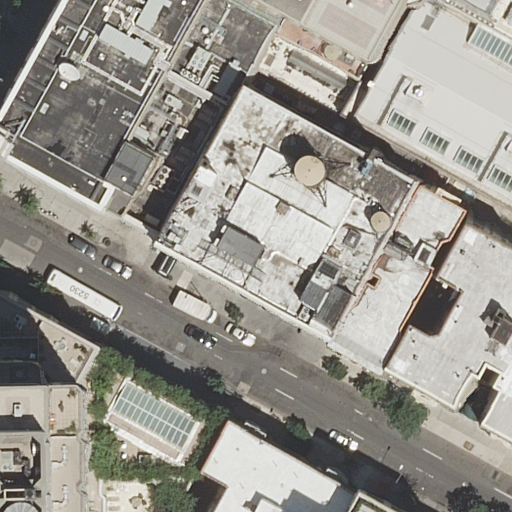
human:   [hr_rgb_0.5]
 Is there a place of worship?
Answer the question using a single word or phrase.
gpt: yes

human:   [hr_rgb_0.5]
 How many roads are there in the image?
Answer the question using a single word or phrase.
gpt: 2

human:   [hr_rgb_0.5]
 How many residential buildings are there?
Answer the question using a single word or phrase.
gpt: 9

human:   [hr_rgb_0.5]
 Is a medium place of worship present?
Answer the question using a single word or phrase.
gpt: no

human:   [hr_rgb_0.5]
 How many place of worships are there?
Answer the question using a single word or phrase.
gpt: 1

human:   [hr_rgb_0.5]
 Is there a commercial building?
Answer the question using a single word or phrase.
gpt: no

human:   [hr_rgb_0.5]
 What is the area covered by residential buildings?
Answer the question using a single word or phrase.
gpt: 6908m2

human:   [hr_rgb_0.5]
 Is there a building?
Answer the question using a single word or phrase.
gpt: yes

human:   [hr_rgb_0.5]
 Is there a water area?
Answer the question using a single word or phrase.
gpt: no

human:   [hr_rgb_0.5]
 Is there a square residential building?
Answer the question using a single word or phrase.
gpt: no

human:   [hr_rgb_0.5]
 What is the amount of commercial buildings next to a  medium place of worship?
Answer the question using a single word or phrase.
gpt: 0

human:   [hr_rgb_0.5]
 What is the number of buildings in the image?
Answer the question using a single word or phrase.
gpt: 9

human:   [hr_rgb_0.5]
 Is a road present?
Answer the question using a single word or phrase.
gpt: yes

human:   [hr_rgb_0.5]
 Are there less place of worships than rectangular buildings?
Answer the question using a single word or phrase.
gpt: yes

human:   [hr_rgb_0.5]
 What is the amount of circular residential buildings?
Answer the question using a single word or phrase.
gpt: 0

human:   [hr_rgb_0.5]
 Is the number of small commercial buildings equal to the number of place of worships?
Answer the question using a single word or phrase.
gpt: no

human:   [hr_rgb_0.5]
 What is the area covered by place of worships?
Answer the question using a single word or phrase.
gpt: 1753m2

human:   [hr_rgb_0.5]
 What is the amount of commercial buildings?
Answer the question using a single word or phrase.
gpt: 0

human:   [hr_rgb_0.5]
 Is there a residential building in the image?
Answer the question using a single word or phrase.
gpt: yes

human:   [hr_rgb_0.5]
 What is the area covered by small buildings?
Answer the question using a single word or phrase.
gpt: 13m2

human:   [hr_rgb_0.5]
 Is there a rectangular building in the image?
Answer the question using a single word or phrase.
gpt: yes

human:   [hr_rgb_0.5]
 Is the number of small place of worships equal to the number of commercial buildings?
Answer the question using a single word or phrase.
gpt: yes

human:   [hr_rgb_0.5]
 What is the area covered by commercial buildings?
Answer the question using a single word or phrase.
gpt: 0m2

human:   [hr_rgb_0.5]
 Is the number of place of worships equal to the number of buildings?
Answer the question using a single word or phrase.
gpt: no

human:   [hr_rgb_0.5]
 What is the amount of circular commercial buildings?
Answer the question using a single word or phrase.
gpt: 0

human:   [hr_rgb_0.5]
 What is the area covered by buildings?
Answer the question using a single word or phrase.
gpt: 6908m2

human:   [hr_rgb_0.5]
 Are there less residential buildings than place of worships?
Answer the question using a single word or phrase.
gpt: no

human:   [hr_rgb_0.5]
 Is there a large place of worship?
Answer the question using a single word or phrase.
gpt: yes

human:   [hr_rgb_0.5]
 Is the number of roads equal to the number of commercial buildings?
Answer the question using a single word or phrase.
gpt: no

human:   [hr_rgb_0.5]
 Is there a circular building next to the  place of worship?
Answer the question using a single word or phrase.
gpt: no

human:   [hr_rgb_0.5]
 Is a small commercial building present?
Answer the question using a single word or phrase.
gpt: no

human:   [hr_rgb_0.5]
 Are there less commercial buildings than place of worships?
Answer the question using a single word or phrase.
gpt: yes

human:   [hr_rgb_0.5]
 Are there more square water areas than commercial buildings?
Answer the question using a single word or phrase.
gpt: no

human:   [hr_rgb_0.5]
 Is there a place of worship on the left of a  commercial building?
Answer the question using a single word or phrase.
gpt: no

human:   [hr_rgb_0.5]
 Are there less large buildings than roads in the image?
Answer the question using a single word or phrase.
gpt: no

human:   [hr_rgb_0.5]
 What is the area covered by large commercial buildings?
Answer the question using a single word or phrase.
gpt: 0m2

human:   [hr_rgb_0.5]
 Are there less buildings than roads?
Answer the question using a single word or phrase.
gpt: no

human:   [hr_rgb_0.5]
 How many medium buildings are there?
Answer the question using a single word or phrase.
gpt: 3

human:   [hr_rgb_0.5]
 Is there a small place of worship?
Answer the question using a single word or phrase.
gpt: no

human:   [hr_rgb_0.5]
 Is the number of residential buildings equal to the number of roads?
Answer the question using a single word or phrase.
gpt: no

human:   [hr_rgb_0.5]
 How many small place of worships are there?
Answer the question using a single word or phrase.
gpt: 0

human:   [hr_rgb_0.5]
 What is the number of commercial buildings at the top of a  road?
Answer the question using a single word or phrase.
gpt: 0

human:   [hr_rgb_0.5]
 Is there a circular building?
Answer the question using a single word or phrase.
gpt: no

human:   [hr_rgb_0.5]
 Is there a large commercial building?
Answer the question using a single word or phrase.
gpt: no

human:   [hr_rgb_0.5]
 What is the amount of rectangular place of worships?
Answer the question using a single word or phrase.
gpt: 0

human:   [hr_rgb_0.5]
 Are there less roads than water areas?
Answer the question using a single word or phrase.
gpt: no

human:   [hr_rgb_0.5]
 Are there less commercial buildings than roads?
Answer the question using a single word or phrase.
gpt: yes

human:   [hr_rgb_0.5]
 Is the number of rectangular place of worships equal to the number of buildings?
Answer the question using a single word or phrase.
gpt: no

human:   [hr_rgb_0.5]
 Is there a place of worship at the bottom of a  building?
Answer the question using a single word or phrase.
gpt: no

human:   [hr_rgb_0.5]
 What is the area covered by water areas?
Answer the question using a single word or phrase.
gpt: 0m2

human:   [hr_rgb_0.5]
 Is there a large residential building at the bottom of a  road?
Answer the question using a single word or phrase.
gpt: yes

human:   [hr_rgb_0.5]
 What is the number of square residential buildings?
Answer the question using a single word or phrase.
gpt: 0

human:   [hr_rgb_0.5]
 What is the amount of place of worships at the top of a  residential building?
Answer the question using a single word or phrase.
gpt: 1

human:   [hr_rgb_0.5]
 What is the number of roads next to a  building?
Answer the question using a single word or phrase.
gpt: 2

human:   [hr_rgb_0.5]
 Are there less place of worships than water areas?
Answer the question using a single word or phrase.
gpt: no

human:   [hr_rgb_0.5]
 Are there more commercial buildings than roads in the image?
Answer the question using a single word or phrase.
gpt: no

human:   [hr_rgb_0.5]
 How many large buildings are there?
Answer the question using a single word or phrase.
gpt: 5

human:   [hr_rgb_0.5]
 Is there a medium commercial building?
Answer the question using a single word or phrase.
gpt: no

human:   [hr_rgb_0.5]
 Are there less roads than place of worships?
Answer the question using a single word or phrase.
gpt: no

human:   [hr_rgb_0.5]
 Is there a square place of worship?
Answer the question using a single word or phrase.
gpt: no

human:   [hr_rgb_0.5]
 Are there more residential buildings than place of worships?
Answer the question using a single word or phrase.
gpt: yes

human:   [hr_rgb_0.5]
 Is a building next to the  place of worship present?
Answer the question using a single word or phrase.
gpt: yes

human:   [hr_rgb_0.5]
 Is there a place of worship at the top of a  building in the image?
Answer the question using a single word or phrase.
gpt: yes

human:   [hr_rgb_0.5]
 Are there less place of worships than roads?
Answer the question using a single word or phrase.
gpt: yes